【题型】解答题　【知识点】平面几何　【难度】easy
如图，已知在 $\triangle ABC$ 中，$\angle ACB = 90^\circ$，$AC = BC$，$\angle A$ 的平分线 $AD$ 交 $BC$ 于点 $D$，过点 $B$ 作 $BE \perp AD$ 于 $E$。

（1）说明 $\triangle ACD \cong \triangle BCF$ 的理由；

（2）$BE$ 与 $AD$ 的长度关系是 \_\_\_\_\_\_，请说明理由。

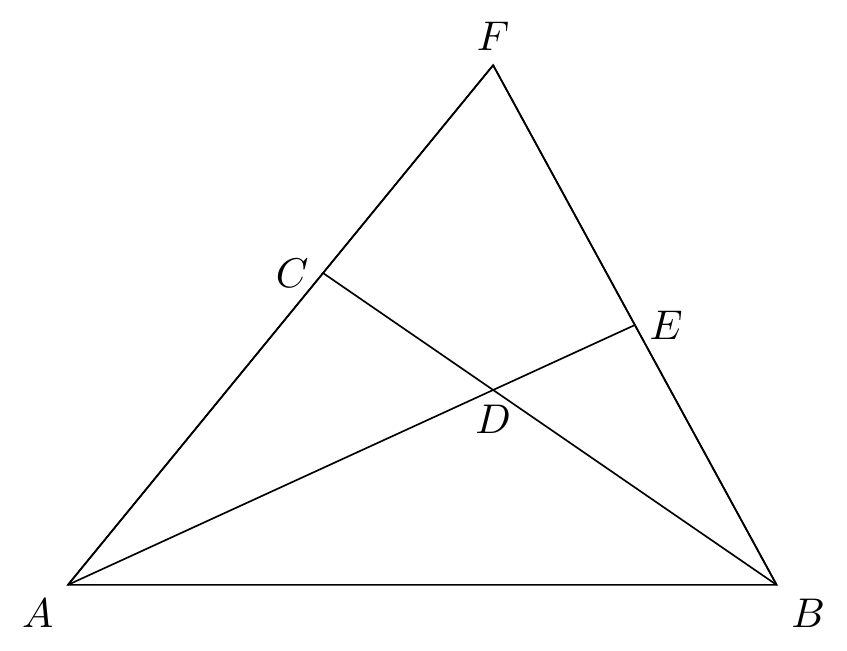
【解答】
(1) 证明：如图所示，

$\because BE \perp AE$，

$\therefore \angle AEB = \angle AEF = 90^\circ$。

$\therefore \angle 2 + \angle 4 = 90^\circ$。

$\because \angle ACB = 90^\circ$，

$\therefore \angle 1 + \angle 3 = 90^\circ$。

$\because \angle 3 = \angle 4$，

$\therefore \angle 1 = \angle 2$。

$\because \angle ACB = 90^\circ$，

$\therefore \angle BCF = 90^\circ$。

在 $\triangle ACD$ 和 $\triangle BCF$ 中，

$\begin{cases}
\angle 1 = \angle 2 \\
AC = BC \\
\angle ACD = \angle BCF = 90^\circ
\end{cases}$

$\therefore \triangle ACD \cong \triangle BCF \ (\text{ASA})$。

(2) $BE$ 与 $AD$ 之间的数量关系是 $BE = \frac{1}{2} AD$。理由如下：

$\because AD$ 平分 $\angle BAC$，

$\therefore \angle 1 = \angle 5$。

在 $\triangle ABE$ 和 $\triangle AFE$ 中，

$\begin{cases}
\angle 5 = \angle 1 \\
AE = AE \\
\angle AEB = \angle AEF = 90^\circ
\end{cases}$

$\therefore \triangle ABE \cong \triangle AFE \ (\text{ASA})$。

$\therefore BE = FE$。

$\therefore BE = \frac{1}{2} BF$。

$\because \triangle ACD \cong \triangle BCF$，

$\therefore AD = BF$。

$\therefore BE = \frac{1}{2} AD$。
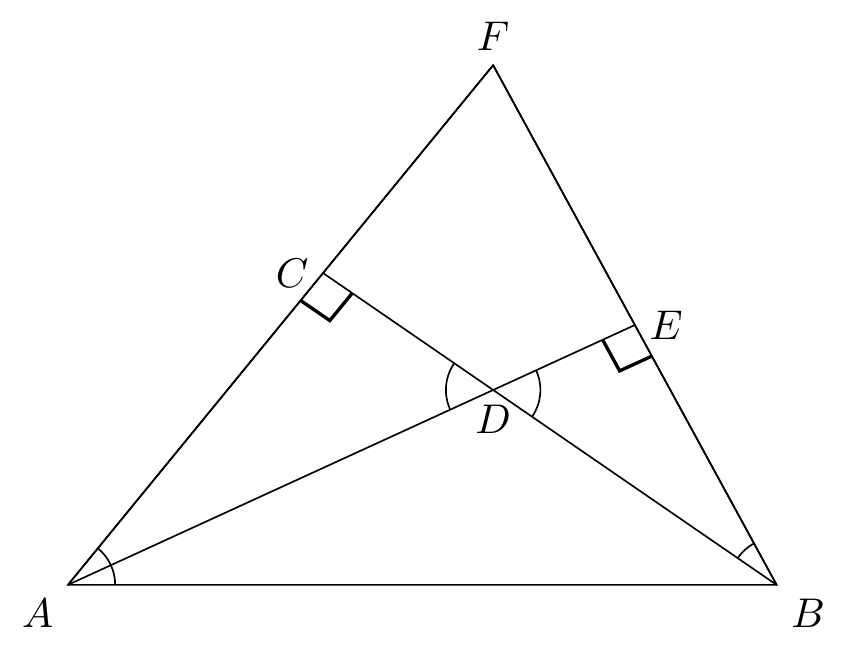